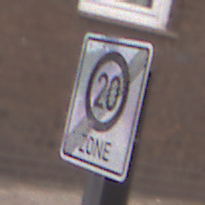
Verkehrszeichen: EndeZone20
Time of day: MorningAfternoon
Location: Outdoor (Urban)
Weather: Overcast
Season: NotSpecified
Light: Natural